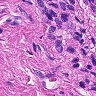
Metastatic tissue present: no